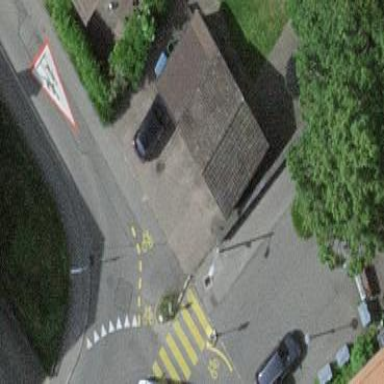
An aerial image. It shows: Group of garages.